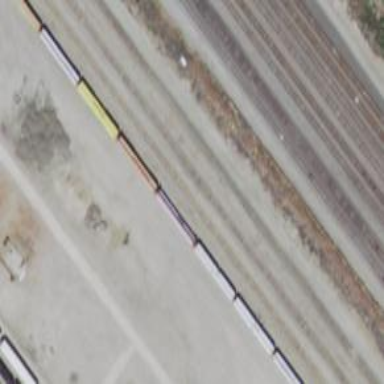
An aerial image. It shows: Railway siding with rails.